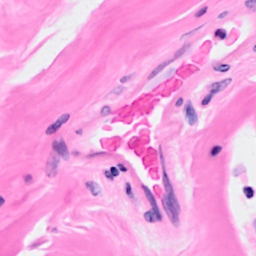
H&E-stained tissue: Breast